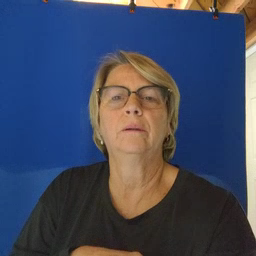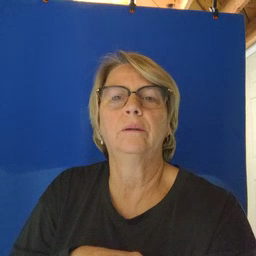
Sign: flower